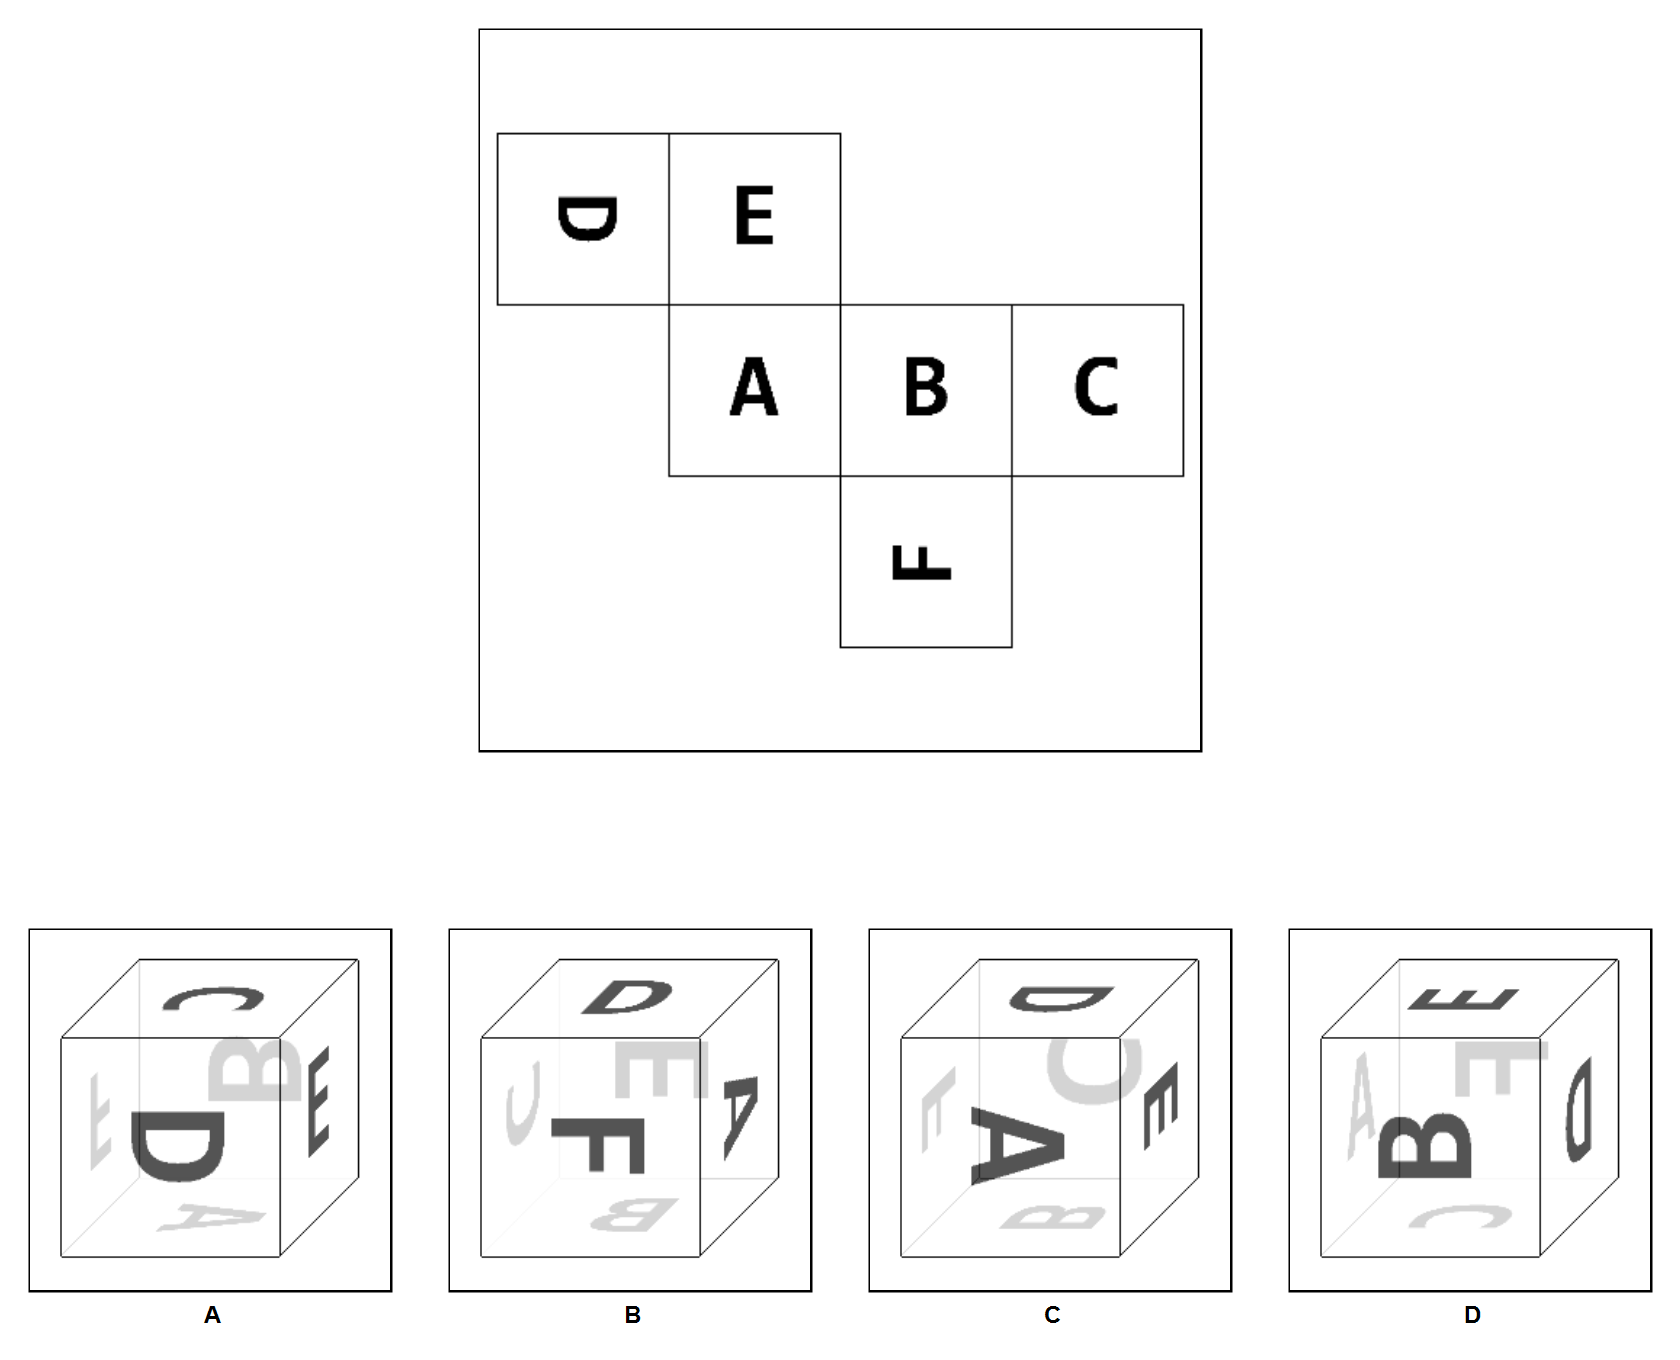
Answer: D